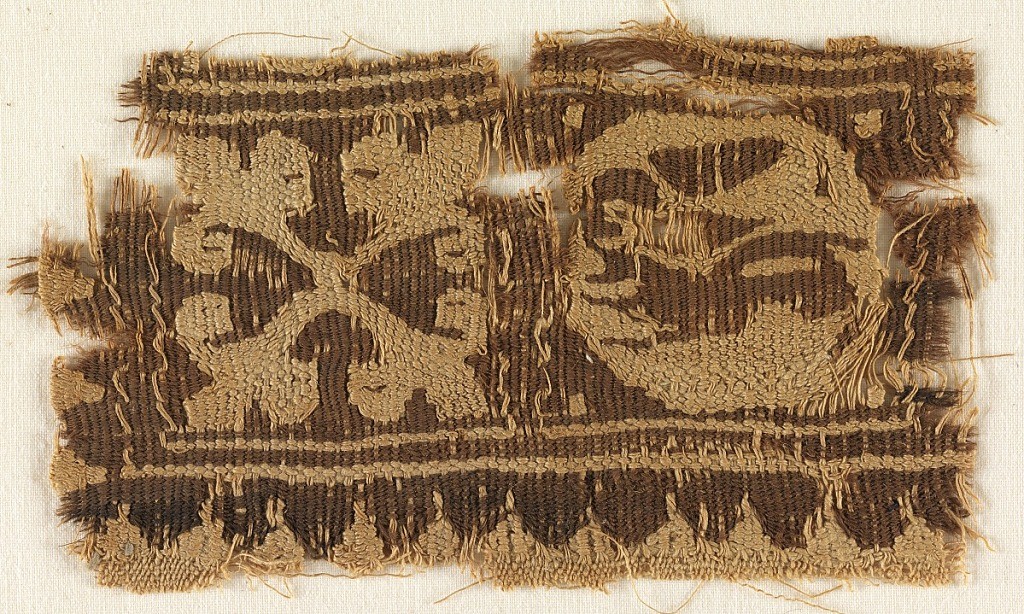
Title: Fragment
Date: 500–800
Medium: Z-spun wool, S-spun linen, dye Technique: slit tapestry weave
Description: Woven fragment of dark purple wool and undyed linen. At left, an abstracted  four-point flower; at right, an animal within a roundel. Border at top and bottom. One brown weft carried at a time; two undyed linen wefts carried at a time.